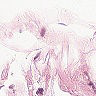
Metastatic tissue present: no